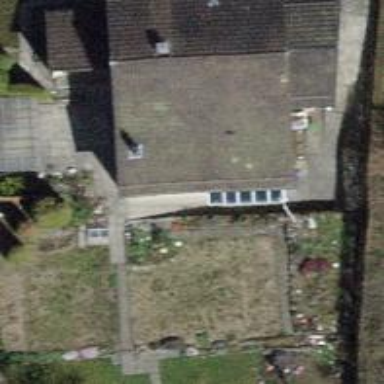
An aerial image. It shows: Detached building.